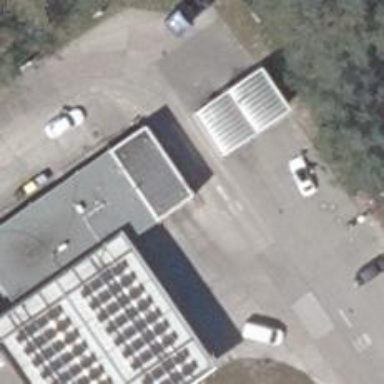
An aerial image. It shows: Car wash facility.